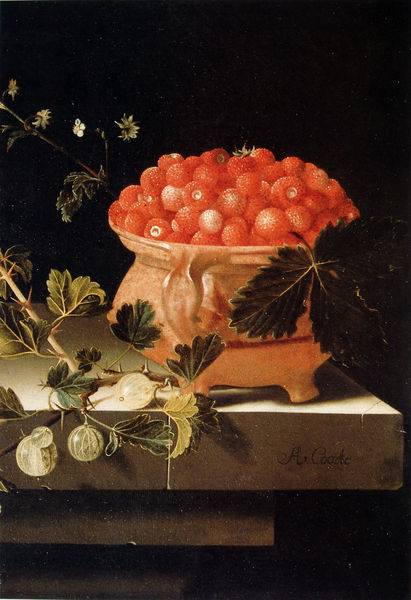
Titel: Erdbeeren und Stachelbeeren
Künstler: Adraen Coorte
Institution: Privatsammlung
Schlagwörter: blätter, dunkel, gemälde, laub, schatten, weiß, grün, äste, blume, hell, hintergrund, licht, marmor, orange, profil, schwarz, säule, tisch, blüte, blüten, obst, rot, malerei, alt, barock, schale, schüssel, sockel, stein, tod, bild, holland, signatur, ast, zweige, dunkelheit, klassizismus, blatt, pflanze, pflanzen, frucht, früchte, henkel, kanne, keramik, krug, ranken, stilleben, stillleben, ton, trauben, topf, äpfel, füße, schrift, ecke, farbe, wein, platte, leuchten, kante, tischkante, griff, stileben, gefäß, memento mori, antike, zweig, beeren, erdbeeren, stengel, niederländisch, tischplatte, kapitell, leben, efeu, obstschale, dornen, stachel, reflex, beere, postament, tontopf, frisch, tongefäß, ais, corte, den haag, erdbeerblatt, erdbeere, himbeere, himbeeren, stachelbeere, stachelbeeren, steinplatte, stilllebn, walderdbeeren, hiolz, dorne, lichtwirkung, himmbeeren, cooke, antuike, füfe, litchis, litchi, grapen